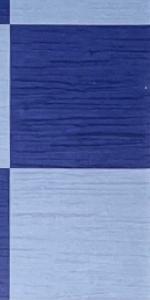
Label: Empty